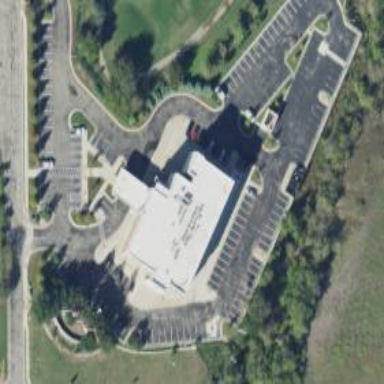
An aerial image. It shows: Clinic building providing healthcare services.